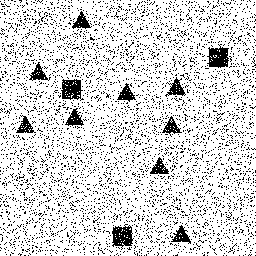
Squares: 3
Triangles: 9
Stars: 0
Total shapes: 12